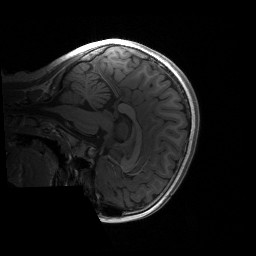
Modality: T1w
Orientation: sagittal
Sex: female
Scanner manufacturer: siemens
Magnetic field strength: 3 T
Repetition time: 1.9 s
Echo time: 0.00243 s